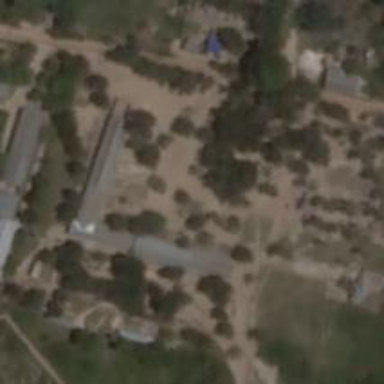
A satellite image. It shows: School.